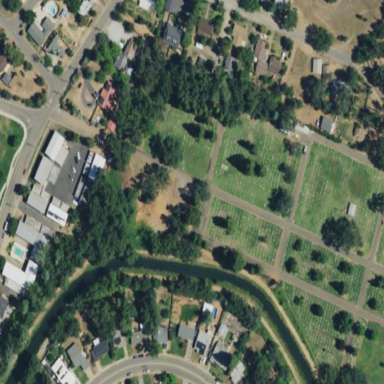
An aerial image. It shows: Cemetery.